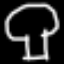
Label: mushroom